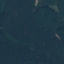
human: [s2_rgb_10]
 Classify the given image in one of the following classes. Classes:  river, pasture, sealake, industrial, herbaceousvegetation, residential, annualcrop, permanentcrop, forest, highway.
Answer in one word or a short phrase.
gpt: Forest